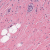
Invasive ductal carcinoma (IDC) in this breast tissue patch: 1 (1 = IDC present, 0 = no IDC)